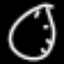
Label: clock